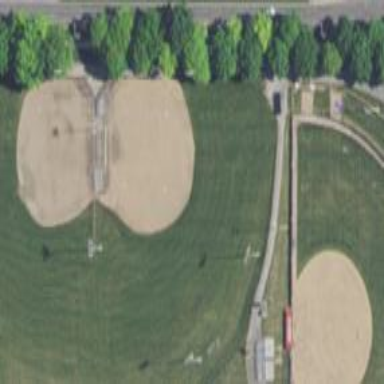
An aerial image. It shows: Grass pitch used for baseball.